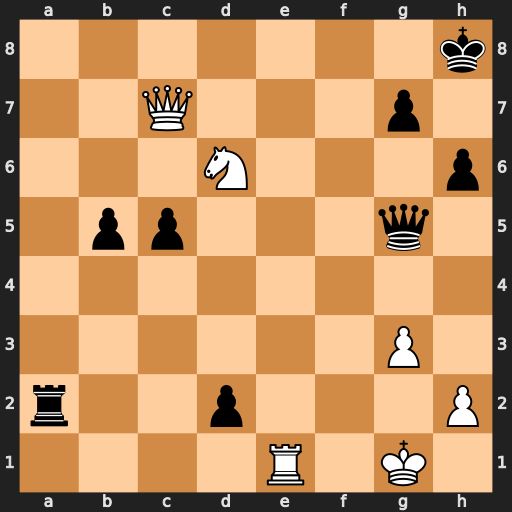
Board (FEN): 7k/2Q3p1/3N3p/1pp3q1/8/6P1/r2p3P/4R1K1
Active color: w
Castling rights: -
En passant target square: -
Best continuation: Nf7+ Kh7 Nxg5+